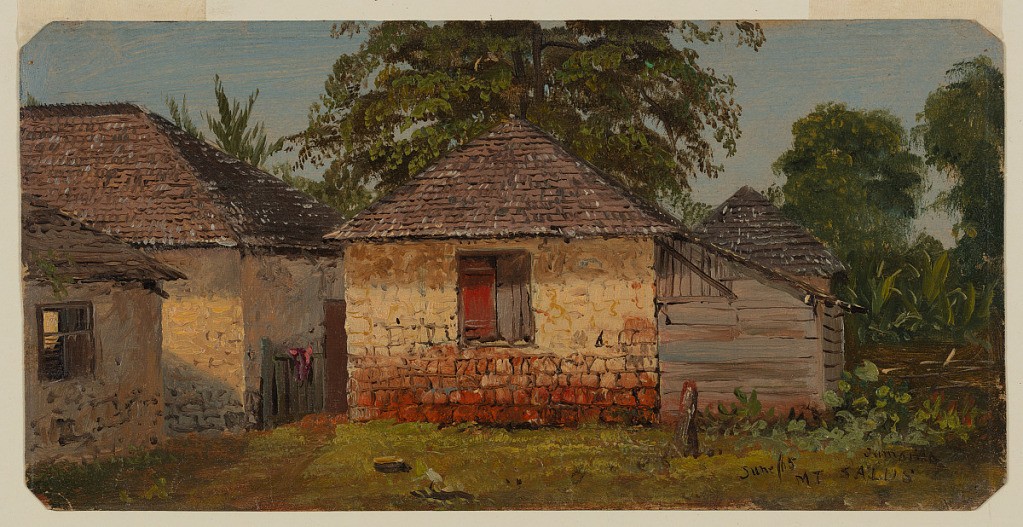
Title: Village on Mt. Salus, Jamaica
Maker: Frederic Edwin Church, American, 1826–1900
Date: June 1865
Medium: Brush and oil, graphite on paperboard
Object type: Drawing
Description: Architecture and landscape sketch showing a view of four rectangular huts with masonry walls and wood-shingled roofs in a Jamaican village near Mt. Salus. One hut, characterized by its pyramidal roof, serves as focus in center of composition. Two similar structures are included beside it at left, and the roof of another behind it at right. In background, trees and blue sky are visible, while grass and other greenery visible in foreground.